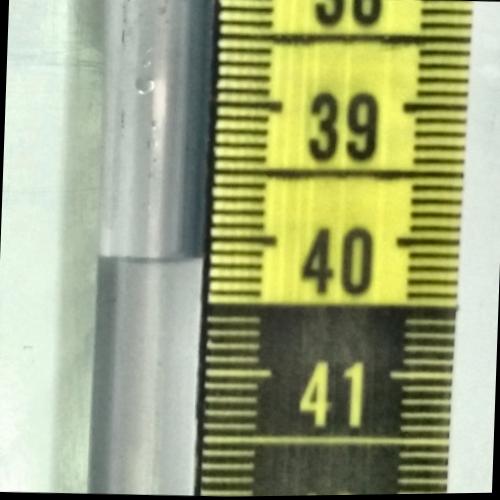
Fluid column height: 40.2 cm